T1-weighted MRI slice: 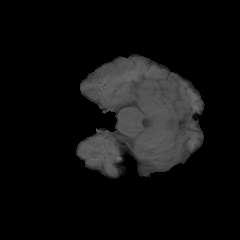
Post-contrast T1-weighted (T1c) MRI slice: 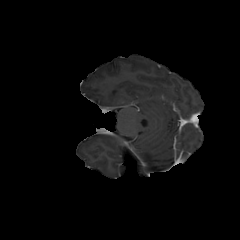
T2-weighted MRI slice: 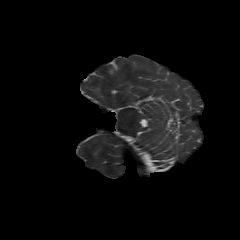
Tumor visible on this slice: no